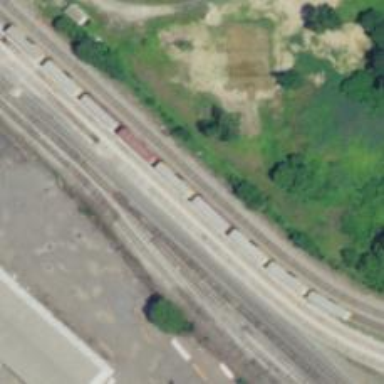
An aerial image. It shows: Railway siding with rails.